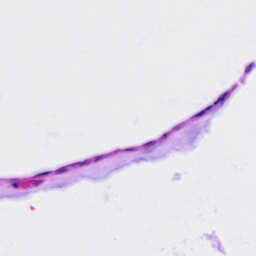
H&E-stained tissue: Ovarian